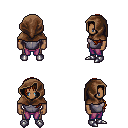
a pixel art fantasy rpg character, male body template, human, dark skin, steel chest armor, magenta pants, brunette left-swept hairstyle, cloth hood, metal boots, four views (front, back, left, right), 2x2 character sprite sheet, small pixel art, hard edges, no anti-aliasing